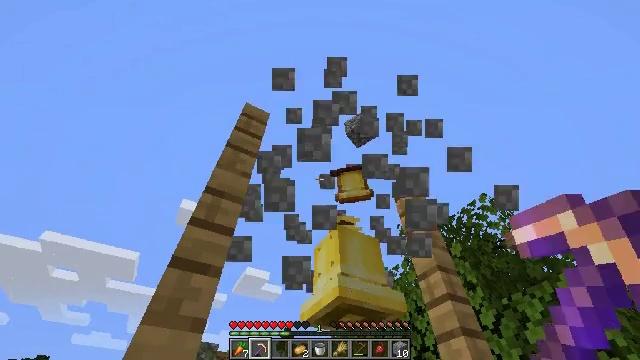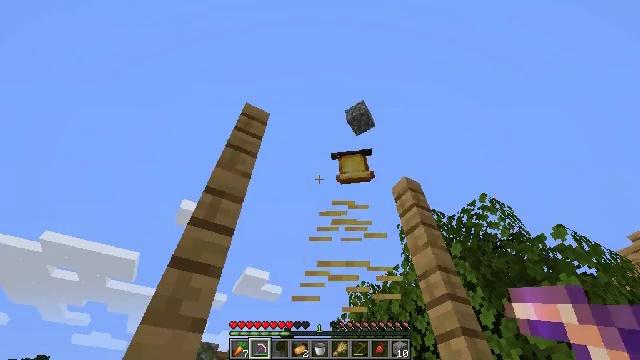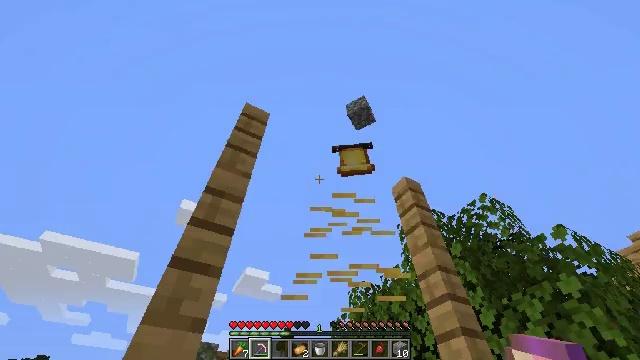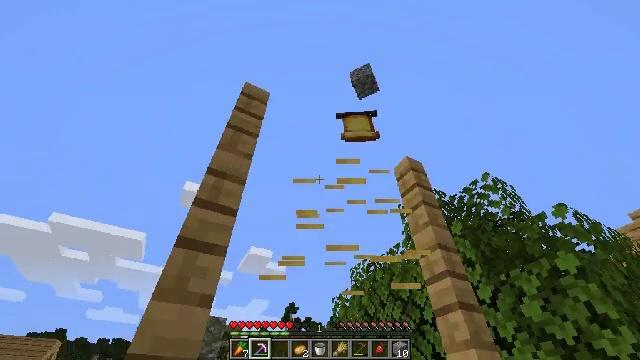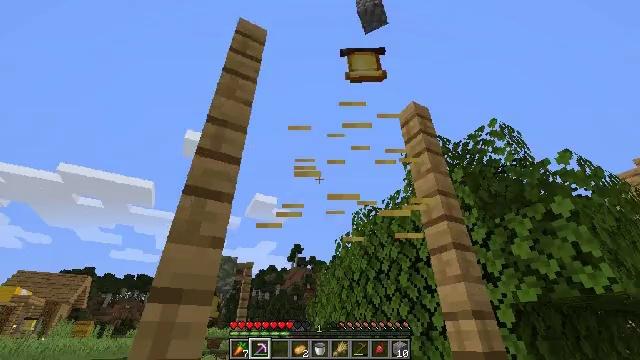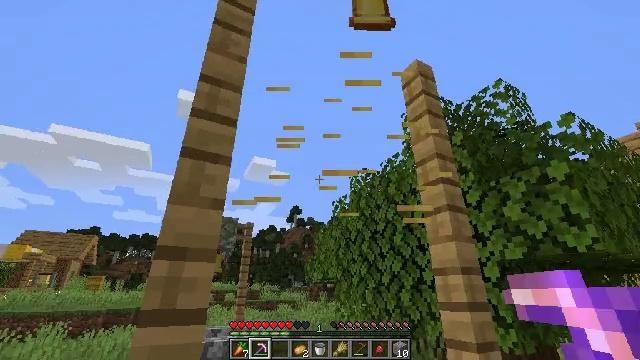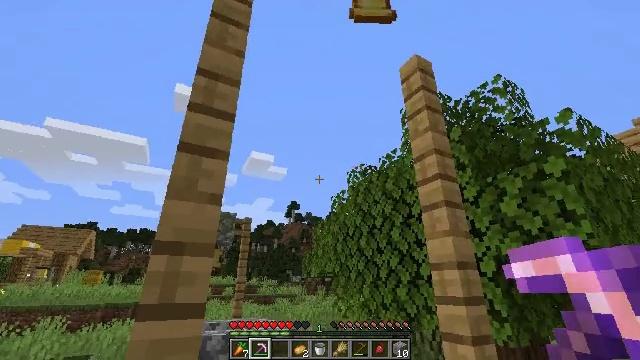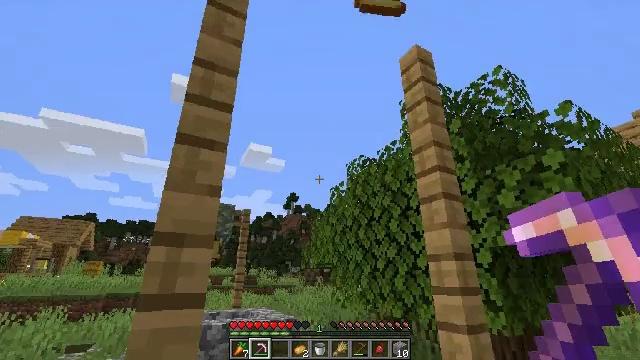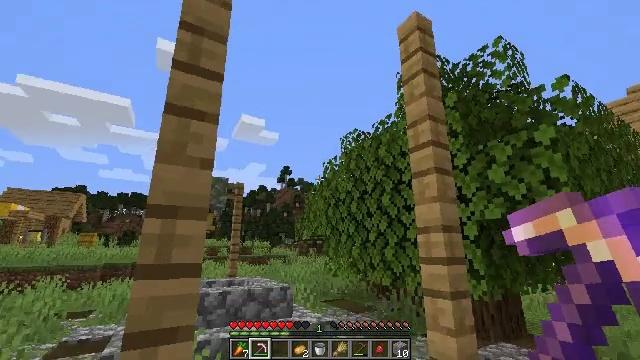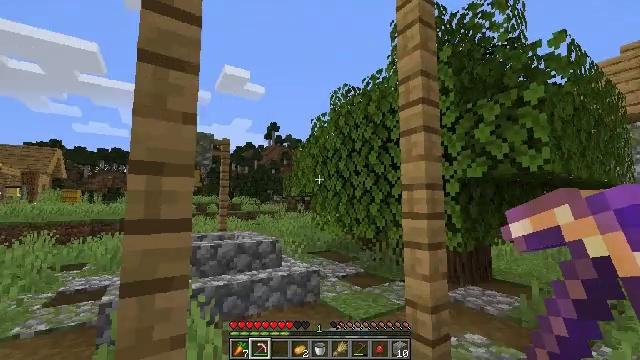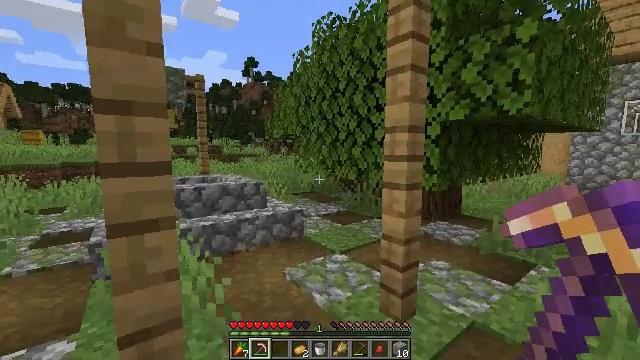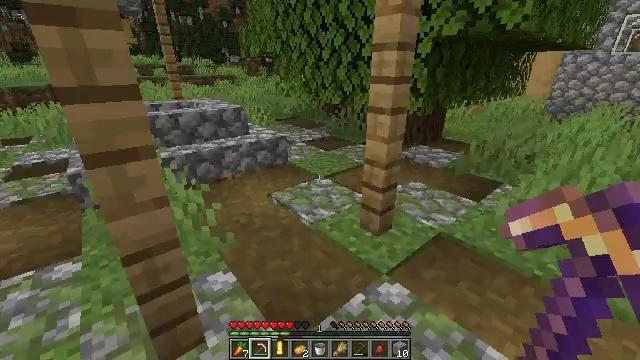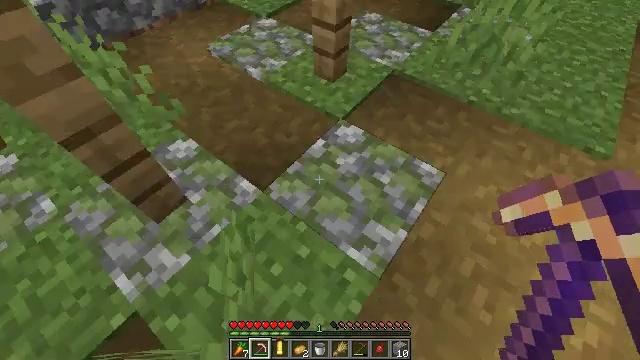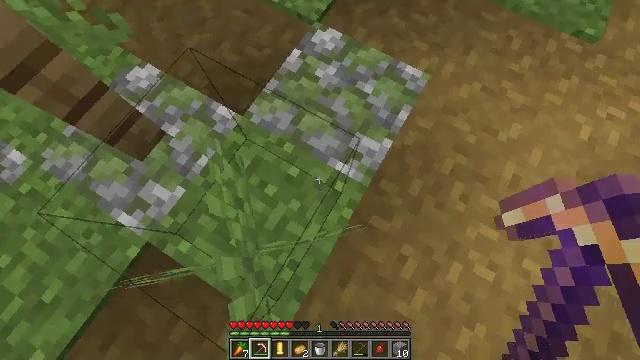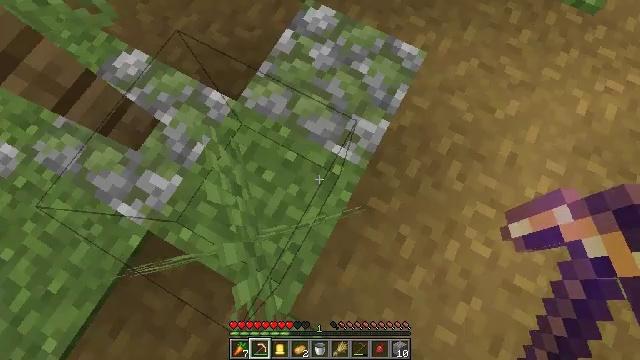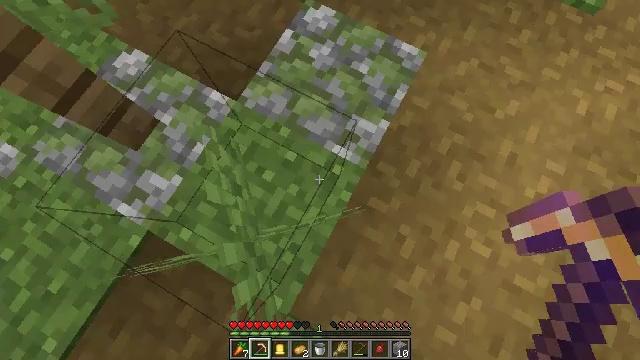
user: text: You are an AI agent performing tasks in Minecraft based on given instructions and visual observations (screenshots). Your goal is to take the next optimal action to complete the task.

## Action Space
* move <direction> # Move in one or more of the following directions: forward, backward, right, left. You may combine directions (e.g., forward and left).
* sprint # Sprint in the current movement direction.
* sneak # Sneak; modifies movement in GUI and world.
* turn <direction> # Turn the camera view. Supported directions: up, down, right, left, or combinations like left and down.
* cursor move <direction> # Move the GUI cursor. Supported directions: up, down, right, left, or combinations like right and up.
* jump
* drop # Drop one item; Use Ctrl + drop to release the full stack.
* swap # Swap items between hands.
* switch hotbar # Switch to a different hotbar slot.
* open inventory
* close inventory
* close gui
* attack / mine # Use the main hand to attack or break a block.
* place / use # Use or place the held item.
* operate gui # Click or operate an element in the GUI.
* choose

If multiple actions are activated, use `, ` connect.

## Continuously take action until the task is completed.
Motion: motion action
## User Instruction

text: Gather mossy cobblestone from a dungeon or ruin.
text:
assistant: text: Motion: attack / mine
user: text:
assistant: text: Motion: attack / mine
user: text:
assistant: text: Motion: turn down, attack / mine
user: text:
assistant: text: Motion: turn down
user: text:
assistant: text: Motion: turn down
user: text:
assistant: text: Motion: turn down
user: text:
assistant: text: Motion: turn down
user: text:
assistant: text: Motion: turn right and down
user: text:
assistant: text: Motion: turn right and down
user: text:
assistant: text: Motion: turn right and down
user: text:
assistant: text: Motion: turn right and down
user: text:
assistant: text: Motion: turn right and down
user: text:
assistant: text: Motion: turn right and down
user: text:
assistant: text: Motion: turn right and down
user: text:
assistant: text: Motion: no_op
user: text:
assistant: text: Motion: no_op
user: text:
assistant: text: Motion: no_op
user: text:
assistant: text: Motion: move forward
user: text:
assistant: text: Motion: move forward
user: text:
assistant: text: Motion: move forward
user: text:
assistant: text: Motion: move forward, turn left and up
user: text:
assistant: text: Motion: move forward, turn left and up
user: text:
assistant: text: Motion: move forward, turn left and up
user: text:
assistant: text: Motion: move forward, turn left and up
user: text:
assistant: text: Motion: move forward, turn left and up
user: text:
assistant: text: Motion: move forward, turn left and up
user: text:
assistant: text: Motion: move forward, turn left and up
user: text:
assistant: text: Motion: move forward, turn left and up
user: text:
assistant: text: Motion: move forward, turn left and up
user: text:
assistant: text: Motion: move forward, turn left and up